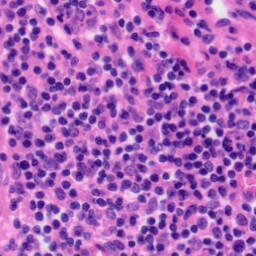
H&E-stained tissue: Tonsil